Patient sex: M
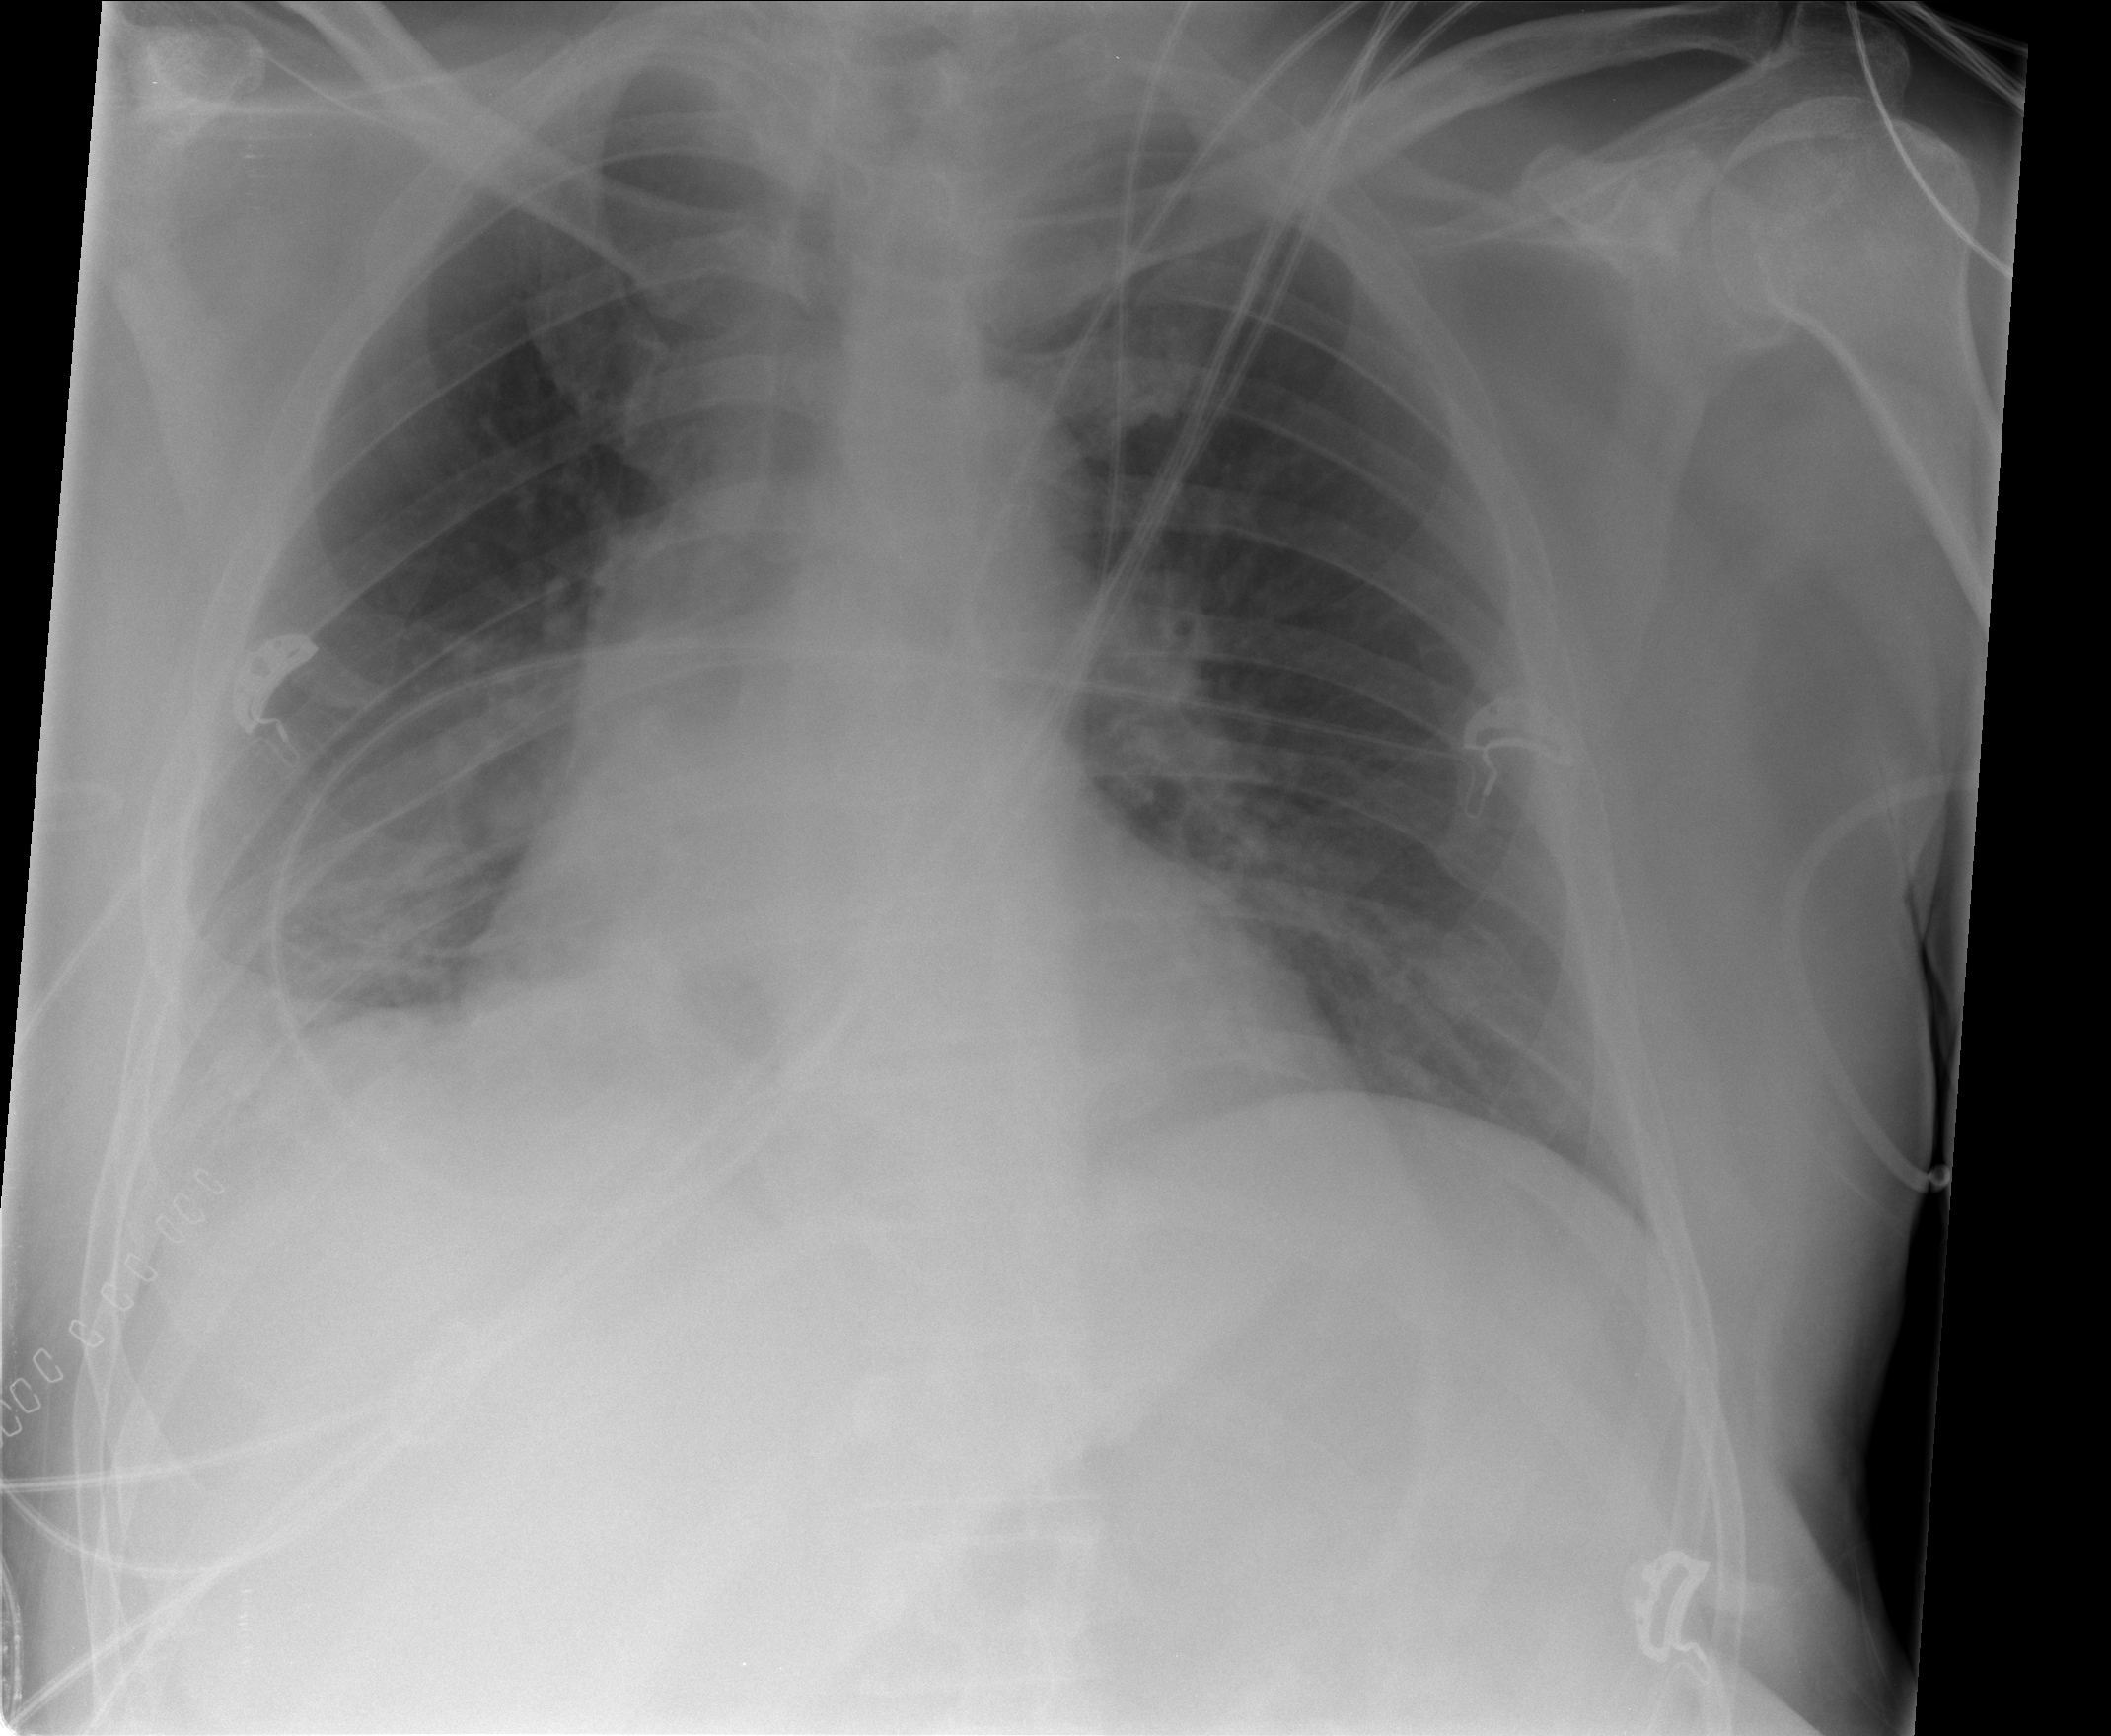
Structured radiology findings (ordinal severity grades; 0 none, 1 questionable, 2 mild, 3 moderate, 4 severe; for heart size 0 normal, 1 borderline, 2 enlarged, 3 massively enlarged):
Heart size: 0
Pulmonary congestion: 0
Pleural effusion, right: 1
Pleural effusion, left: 0
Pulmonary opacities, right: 0
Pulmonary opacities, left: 0
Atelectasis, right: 2
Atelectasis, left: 1